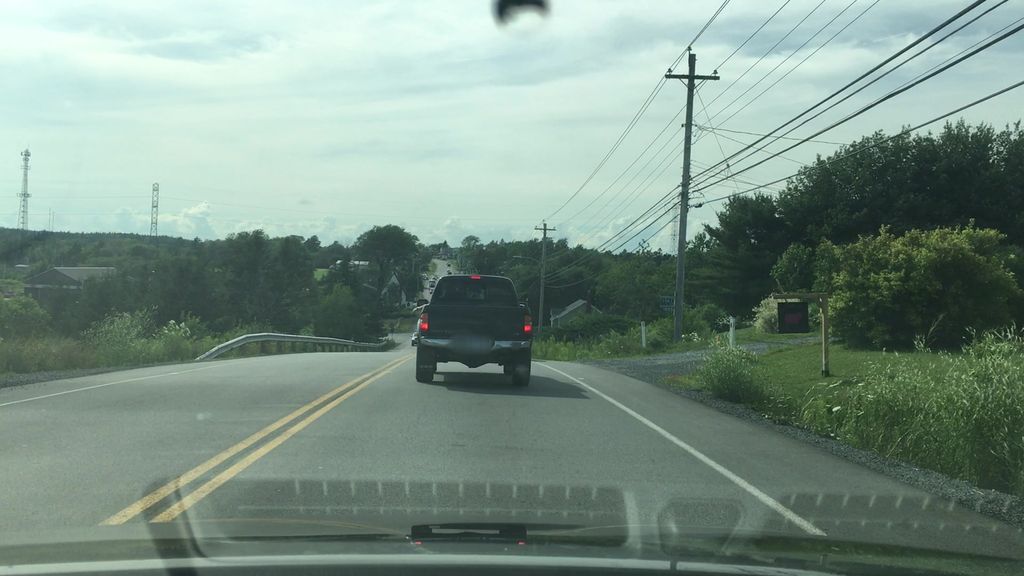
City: halifax